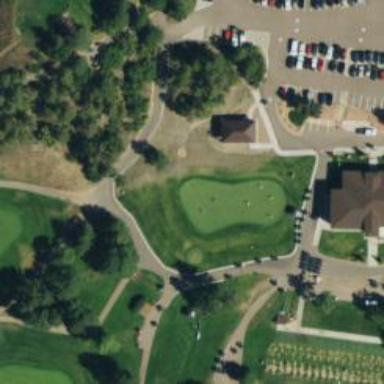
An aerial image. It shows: Footway that serves as golf cart path.